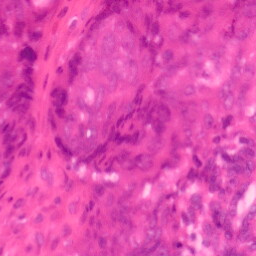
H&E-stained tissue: Colon